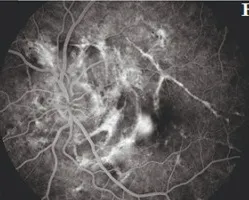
LE posterior pole shows AS with streaks across macula, early and late phase FFA showing staining of the streaks with CNV leakage.
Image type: ophthalmic_imaging (ophthalmic_angiography)